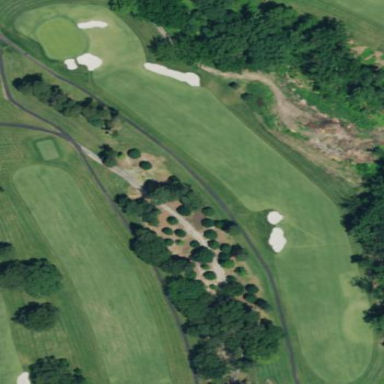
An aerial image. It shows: Golf fairway surrounded by grass.